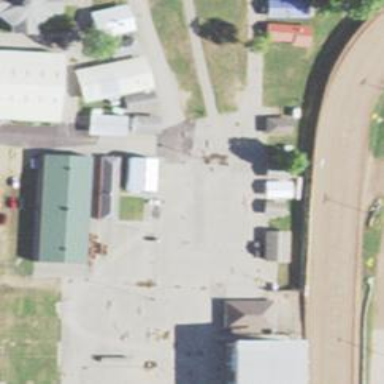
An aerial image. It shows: Fairgrounds for tourism.